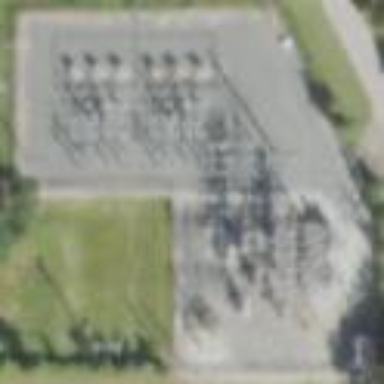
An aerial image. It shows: Outdoor power substation surrounded by fence. The substation is specifically for distribution purposes.